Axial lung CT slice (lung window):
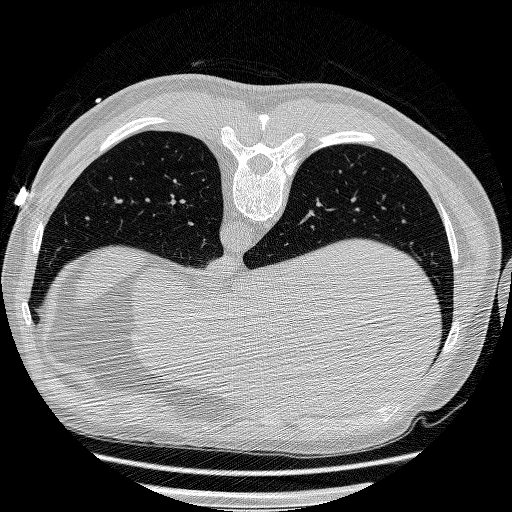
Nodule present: no